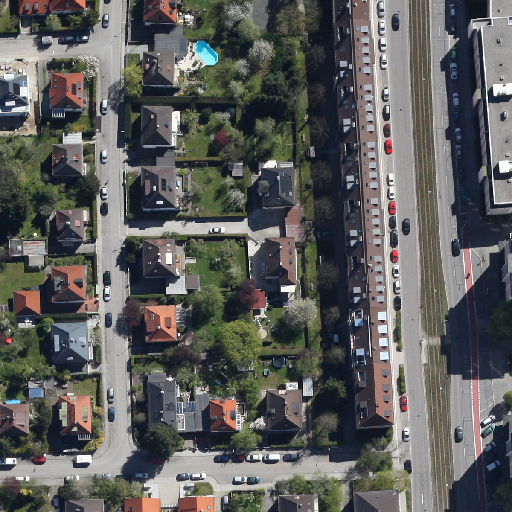
Referring expression: light-duty vehicle in the parking area